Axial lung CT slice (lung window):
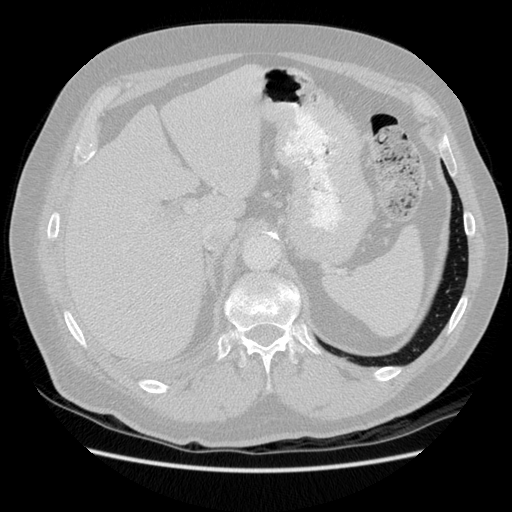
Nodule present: no